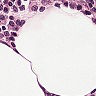
Metastatic tissue present: no